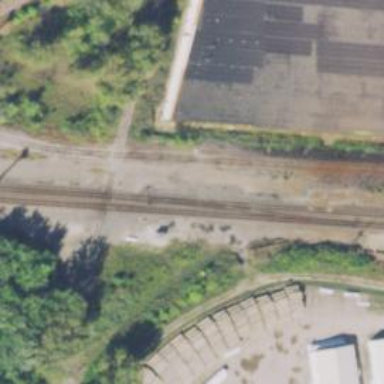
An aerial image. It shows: Railway junction.